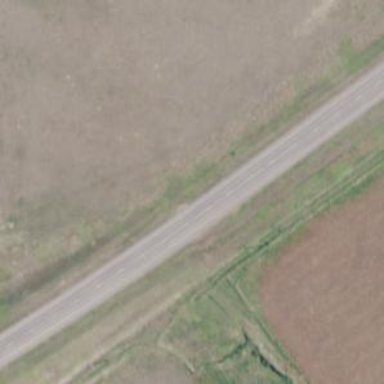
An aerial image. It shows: Secondary road with asphalt surface.